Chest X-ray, PA view. Patient: 44 years old, sex F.
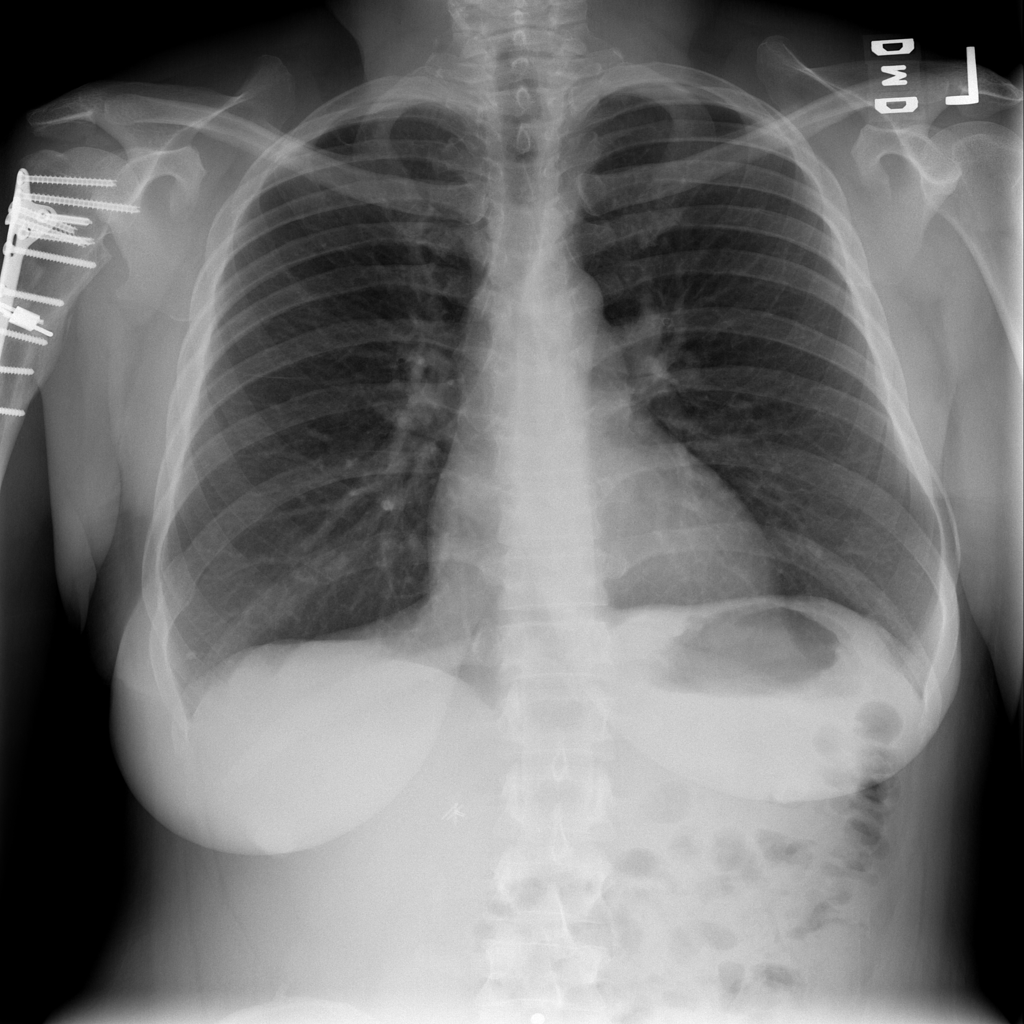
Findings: No Finding